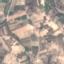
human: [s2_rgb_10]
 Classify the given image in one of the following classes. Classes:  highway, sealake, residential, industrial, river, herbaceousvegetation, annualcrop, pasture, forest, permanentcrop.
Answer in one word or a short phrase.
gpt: PermanentCrop